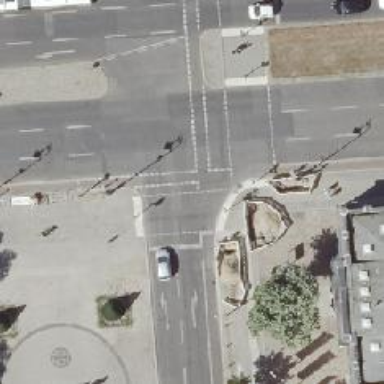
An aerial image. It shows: Footway with traffic signals at crossing.